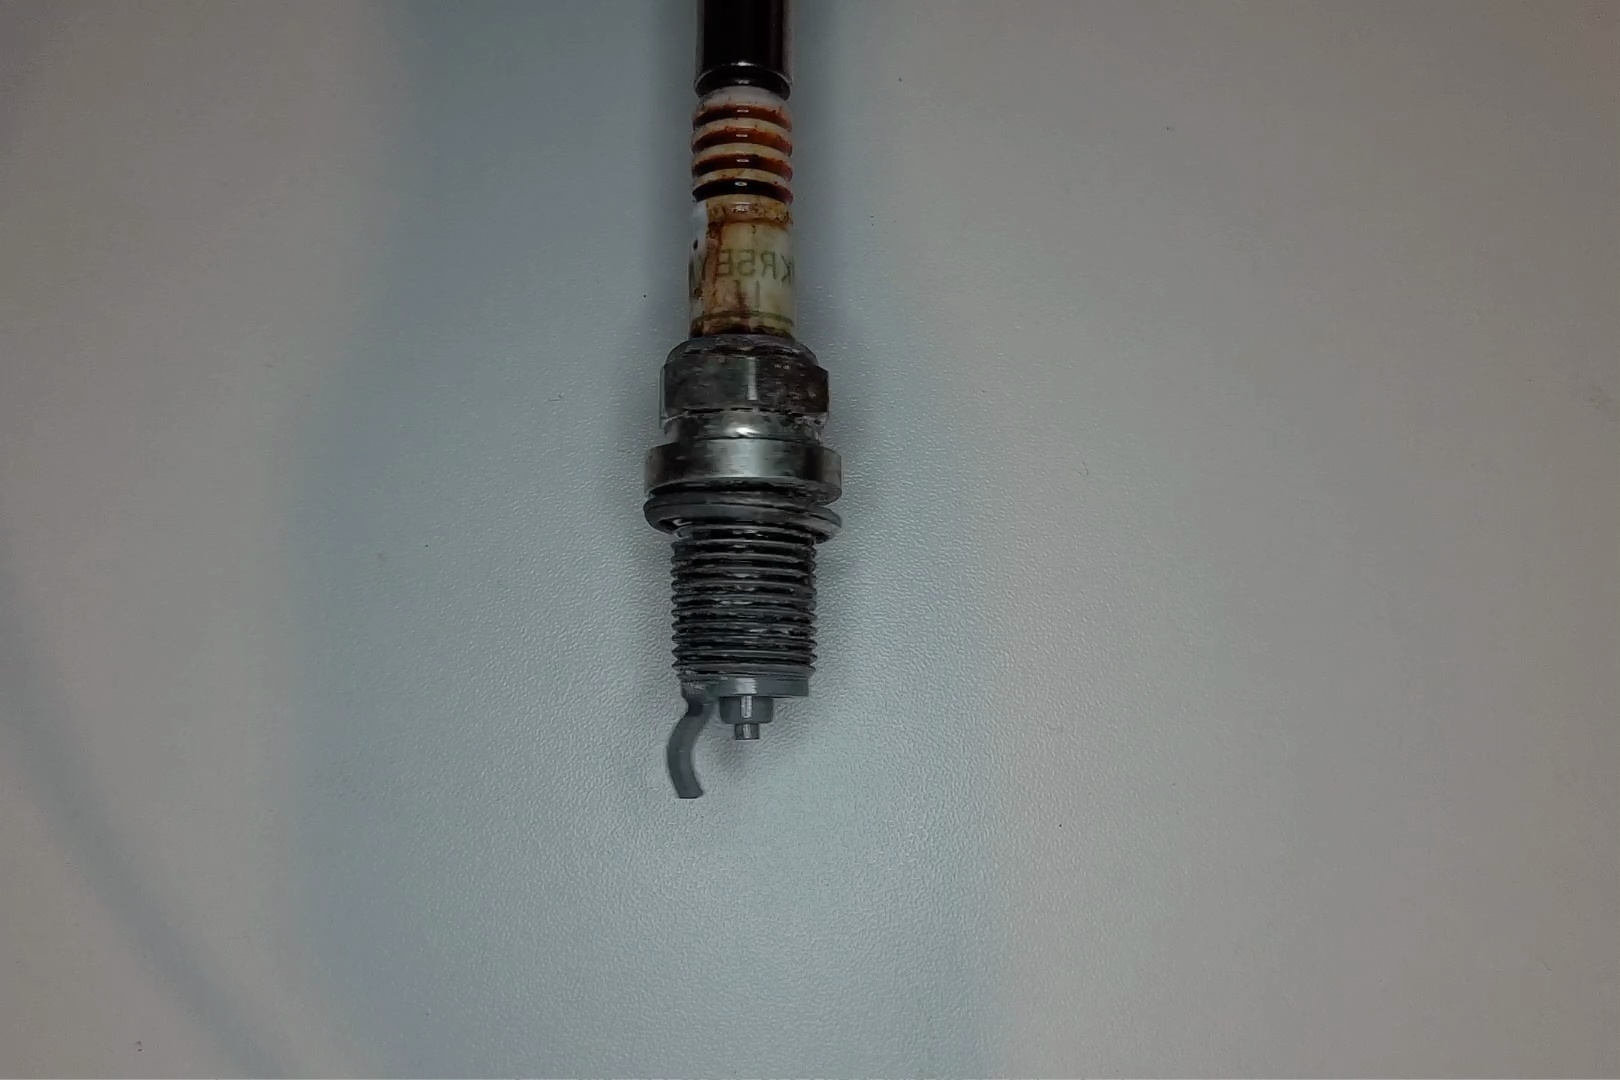
Label: anomaly